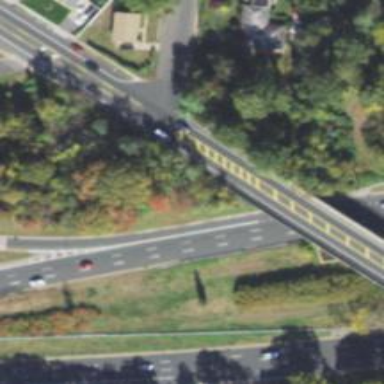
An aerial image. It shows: Motorway junction.